Interaction volume radius: 5 \u00c5
Interaction volume height: 25 \u00c5
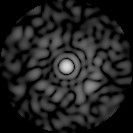
Disorder parameter: 0.8067